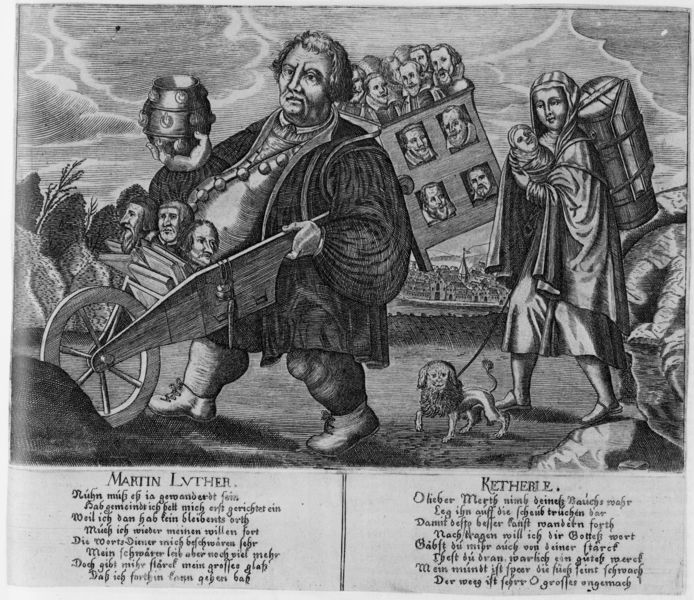
Titel: MARTIN LVTHER. Nuhn muß eß ia gewanderdt sein
Institution: (Seriendruck)
Schlagwörter: baum, felsen, himmel, mann, schatten, umhang, weiß, wolken, landschaft, menschen, stadt, frau, grau, hintergrund, köpfe, licht, männer, rücken, schwarz, zeichnung, hund, rot, tier, weg, wiese, alt, bärte, bibel, gesicht, stein, tragen, bild, bildnis, portrait, porträt, natur, kirche, gewand, kelch, mantel, schnüre, gewänder, kind, mutter, renaissance, karren, sack, turm, beine, topf, schrift, bücher, schuhe, leine, gepäck, kiepe, kraxe, schleppen, dorf, grafik, graphik, spalten, baby, speichen, karre, rad, schubkarre, schubkarren, wagen, seile, karikatur, dick, korb, bauch, waden, knöpfe, taue, becher, gefäß, buch, druck, schraffur, radierung, stich, illustration, schwarzweiß, text, zeitung, buchstaben, nonne, fass, buchdruck, buchseite, hubi, christus, jesus, wesen, mittelalter, gedicht, gebunden, mönch, luther, adlige, löwe, protestantismus, zeilen, rucksack, binden, maria, kupferstich, spruch, strophen, flugblatt, altdeutsch, bütte, hundeleine, bacuh, martin, katharina, reformation, hunf, martin luther, seriendruck, pamphlet, huckepack, zerrbild, mönner, ketzer, löwenhund, reformaion, reime, schiebkarre, wampe, verumglimpfung, bauernfänger, seelenfänger, krieg,umzug,armut,worms, kataina, ketheri, luthers frau, gegen katholische kirche